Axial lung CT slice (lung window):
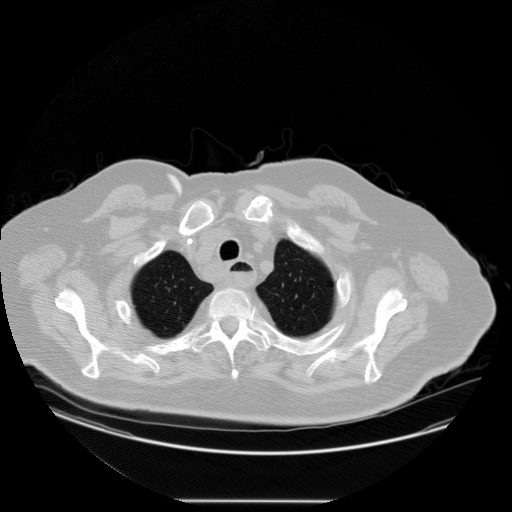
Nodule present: no